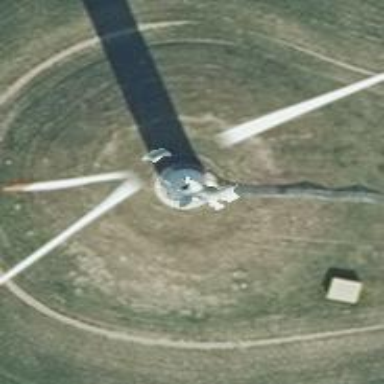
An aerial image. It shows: Wind-powered generator.